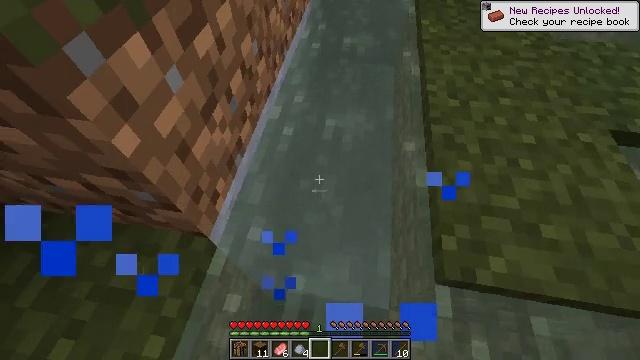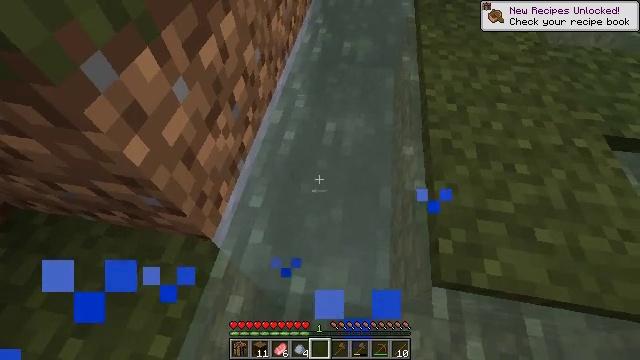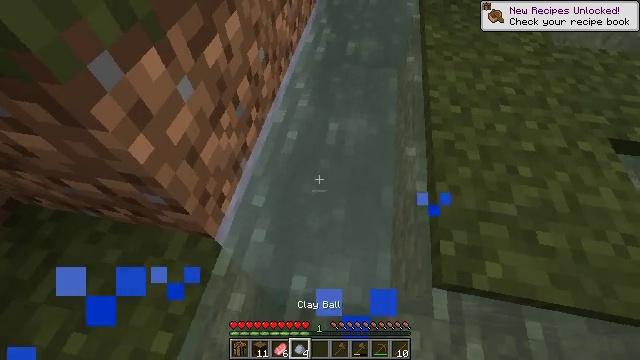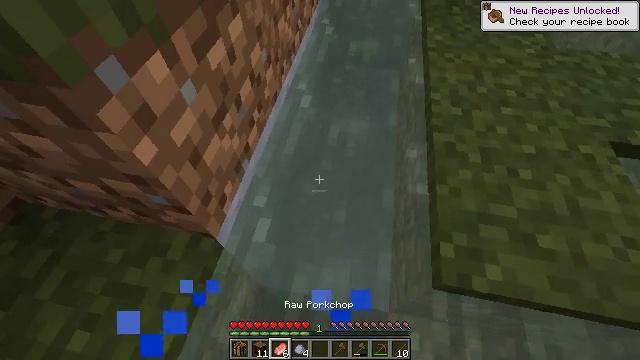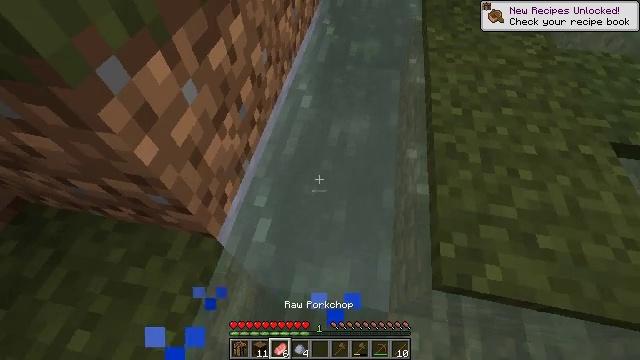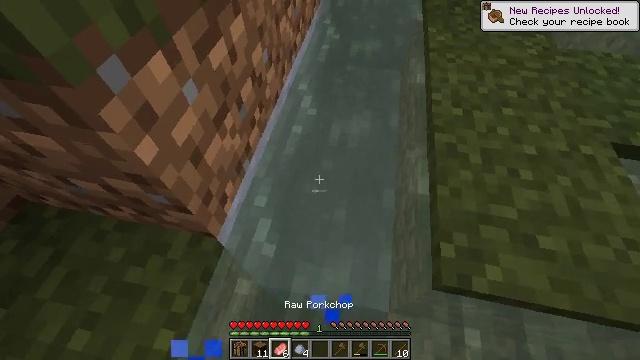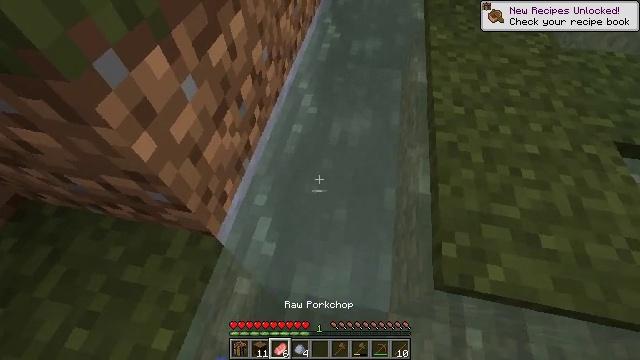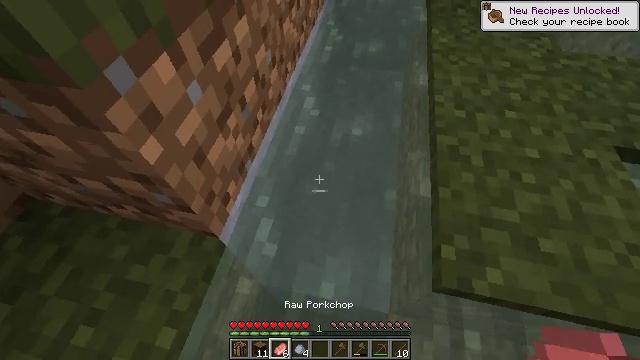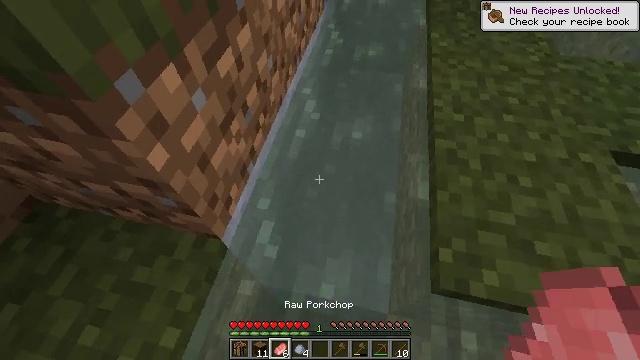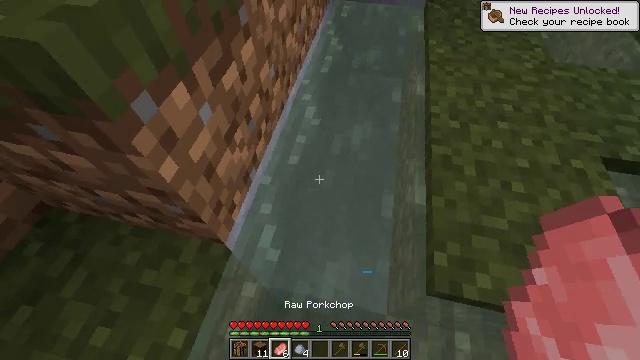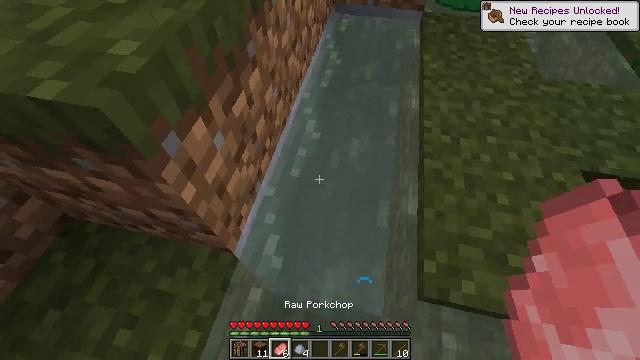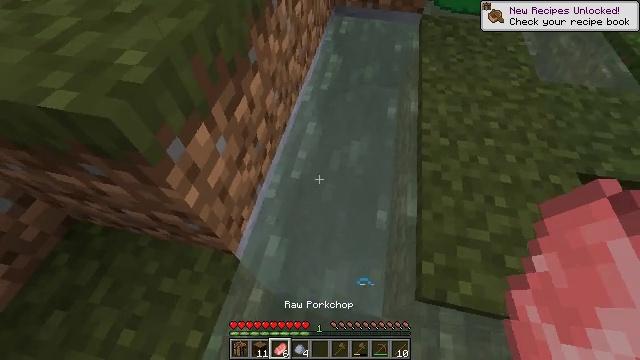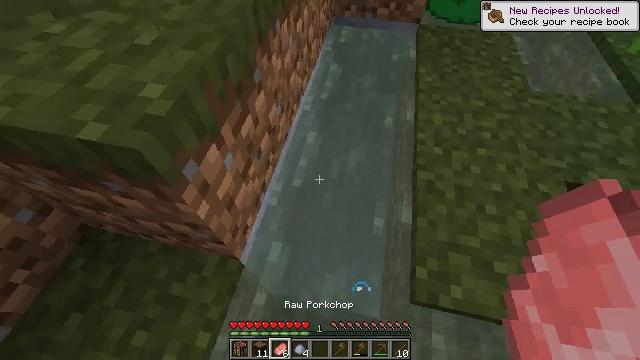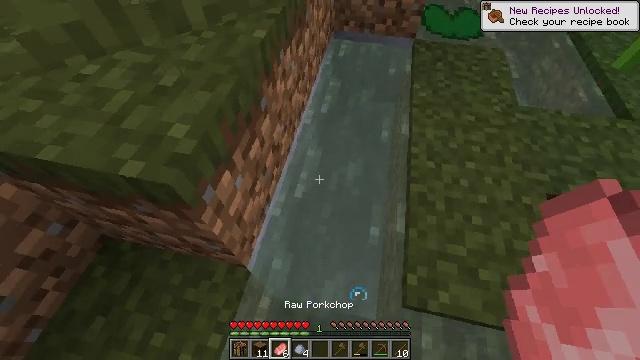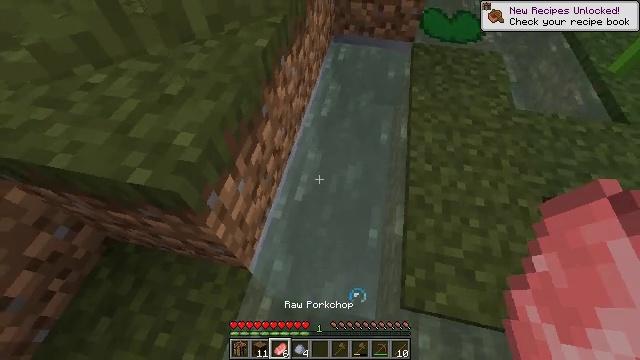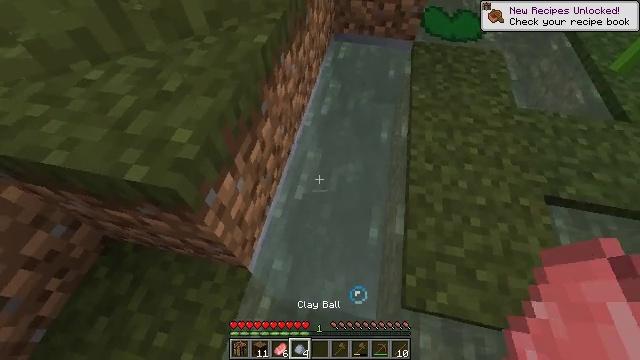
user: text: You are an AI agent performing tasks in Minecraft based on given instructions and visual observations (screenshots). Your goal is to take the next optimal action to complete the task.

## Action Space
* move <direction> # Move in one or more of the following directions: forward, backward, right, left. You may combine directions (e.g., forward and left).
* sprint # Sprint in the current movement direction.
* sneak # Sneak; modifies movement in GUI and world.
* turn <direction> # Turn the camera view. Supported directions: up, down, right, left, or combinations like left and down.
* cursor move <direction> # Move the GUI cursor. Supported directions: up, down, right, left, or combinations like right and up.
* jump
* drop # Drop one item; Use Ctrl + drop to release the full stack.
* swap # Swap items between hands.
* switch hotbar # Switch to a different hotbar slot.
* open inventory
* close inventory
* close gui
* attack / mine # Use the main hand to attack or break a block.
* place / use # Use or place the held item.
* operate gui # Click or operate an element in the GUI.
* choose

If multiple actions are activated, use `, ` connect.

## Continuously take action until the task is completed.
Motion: motion action
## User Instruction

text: Utilize the crafting table for clay.
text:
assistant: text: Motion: no_op
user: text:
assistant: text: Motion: no_op
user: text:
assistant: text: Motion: no_op
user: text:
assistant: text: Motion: no_op
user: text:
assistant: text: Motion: no_op
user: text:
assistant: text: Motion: no_op
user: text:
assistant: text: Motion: jump
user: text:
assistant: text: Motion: jump
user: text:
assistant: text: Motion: jump
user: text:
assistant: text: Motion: jump
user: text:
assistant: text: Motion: jump
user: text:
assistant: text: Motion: jump
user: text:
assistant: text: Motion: jump
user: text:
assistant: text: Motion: jump
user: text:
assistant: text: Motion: jump
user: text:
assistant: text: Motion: jump
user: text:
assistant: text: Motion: jump
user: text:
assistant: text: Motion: jump
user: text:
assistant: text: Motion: jump
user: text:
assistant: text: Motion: jump
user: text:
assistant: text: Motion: jump
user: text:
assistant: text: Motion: jump
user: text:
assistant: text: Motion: jump
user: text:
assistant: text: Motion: jump
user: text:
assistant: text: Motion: turn left, jump
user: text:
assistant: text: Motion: turn left, jump
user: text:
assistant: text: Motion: move left, turn left, jump
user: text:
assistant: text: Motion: move left, turn left, jump
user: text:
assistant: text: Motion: move left, turn left and up, jump
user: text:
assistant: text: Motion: move left, turn left and up, jump